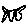
Label: cat